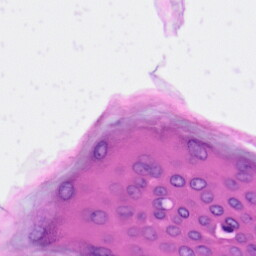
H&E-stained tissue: Skin